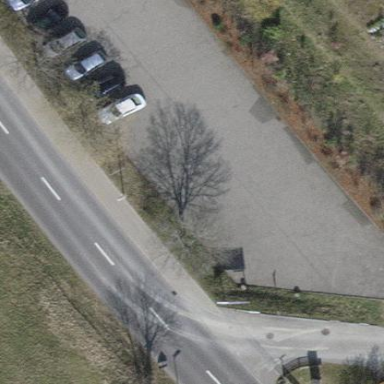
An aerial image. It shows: Parking area.